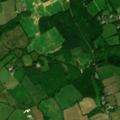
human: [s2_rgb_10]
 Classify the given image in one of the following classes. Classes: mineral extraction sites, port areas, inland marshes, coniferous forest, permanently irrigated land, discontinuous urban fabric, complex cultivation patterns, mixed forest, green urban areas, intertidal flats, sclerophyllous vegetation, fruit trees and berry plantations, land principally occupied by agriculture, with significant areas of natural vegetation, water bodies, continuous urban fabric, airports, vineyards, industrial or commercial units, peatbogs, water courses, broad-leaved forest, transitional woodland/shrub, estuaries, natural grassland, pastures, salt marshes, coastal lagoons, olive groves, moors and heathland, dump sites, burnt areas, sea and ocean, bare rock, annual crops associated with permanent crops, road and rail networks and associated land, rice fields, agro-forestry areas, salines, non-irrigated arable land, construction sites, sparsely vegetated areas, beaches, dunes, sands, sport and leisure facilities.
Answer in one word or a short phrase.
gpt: pastures